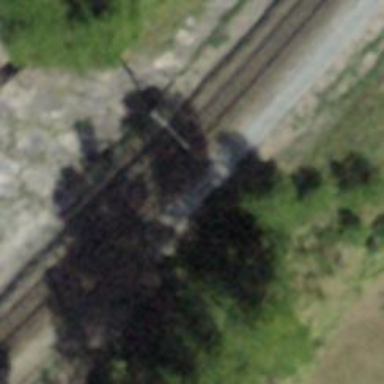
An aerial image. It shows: Narrow gauge railway with electrified contact lines.